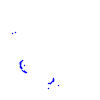
Particle: proton